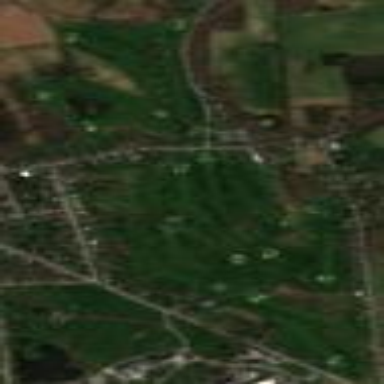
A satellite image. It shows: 18-hole golf course in leisure land area.